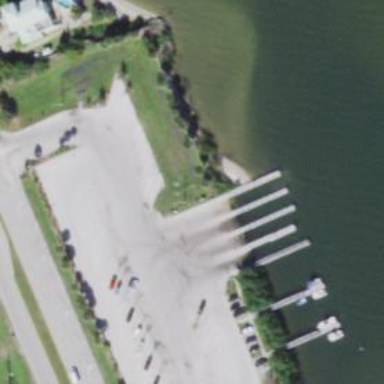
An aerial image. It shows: Slipway on leisure land.